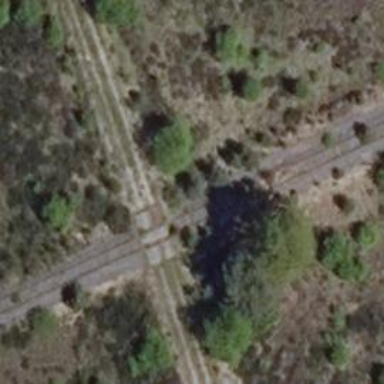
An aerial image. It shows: Single railway track.